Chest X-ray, PA view. Patient: 41 years old, sex M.
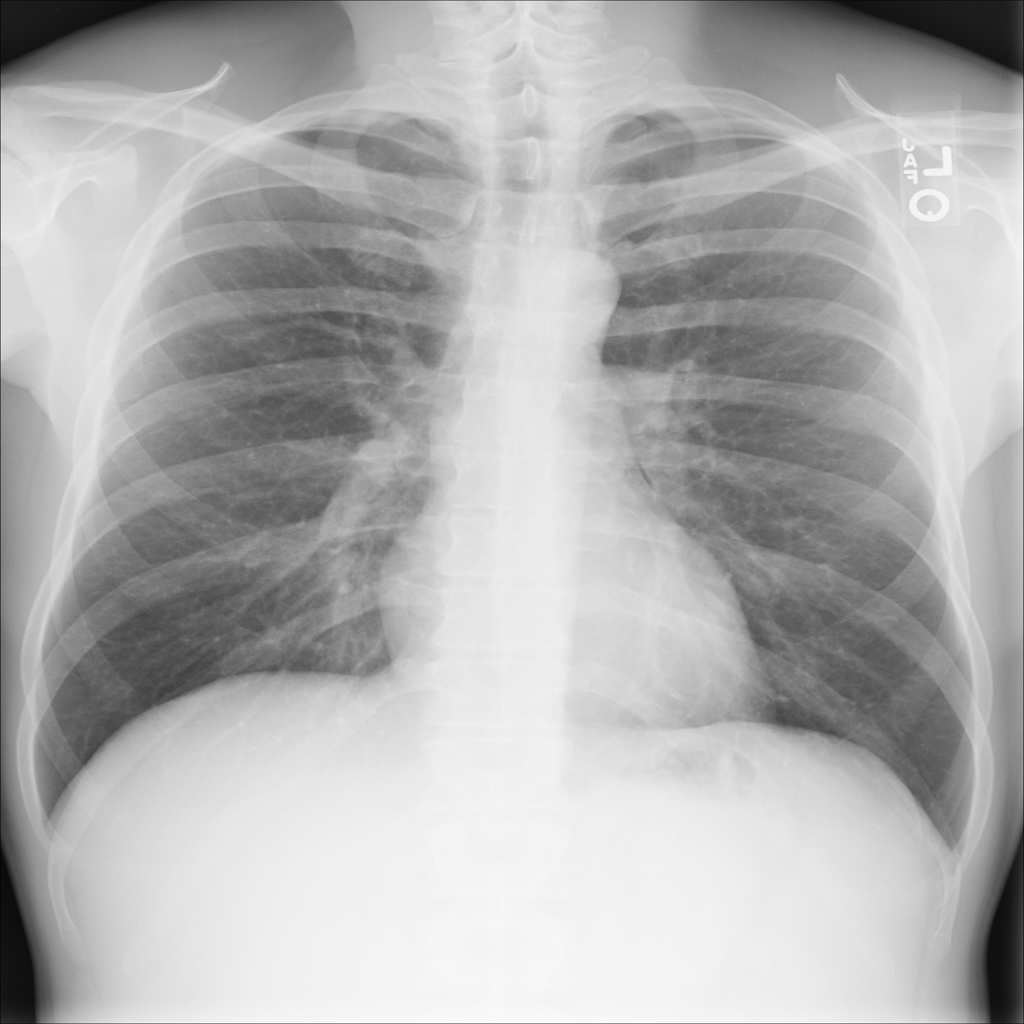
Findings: No Finding